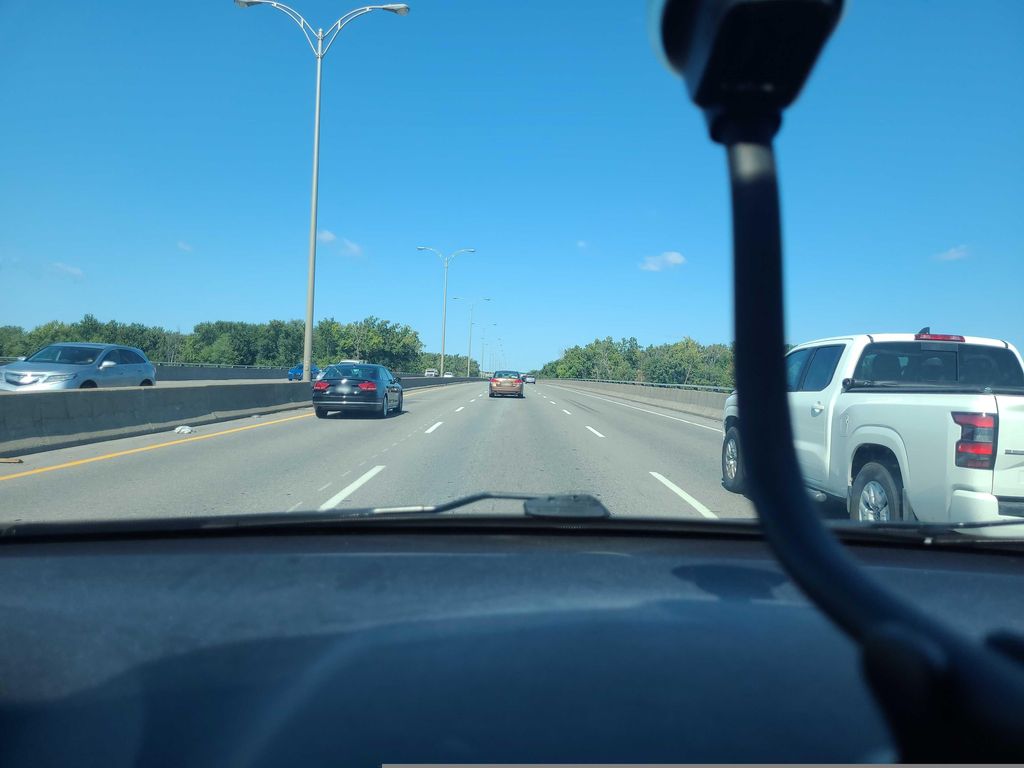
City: montreal